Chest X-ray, AP view. Patient: 54 years old, sex M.
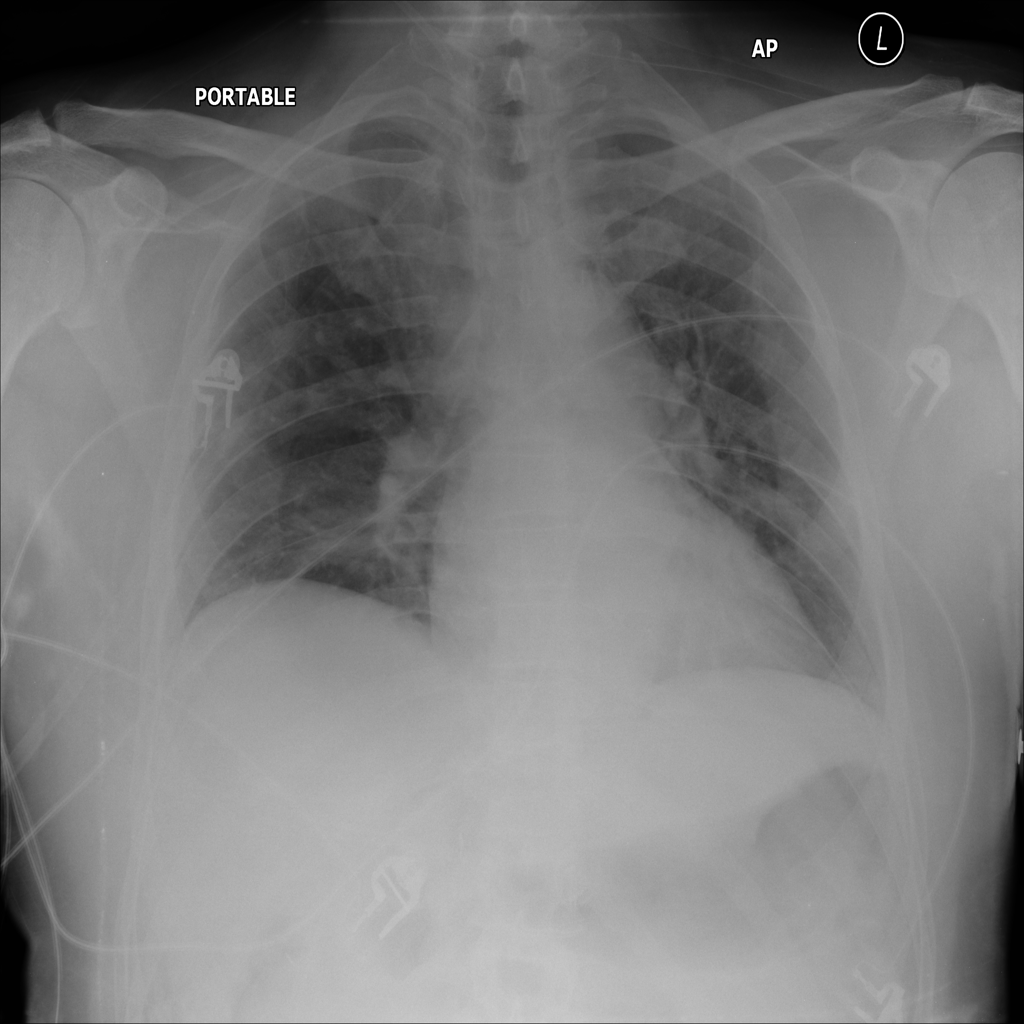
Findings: No Finding